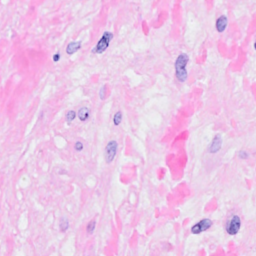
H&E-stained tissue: Breast